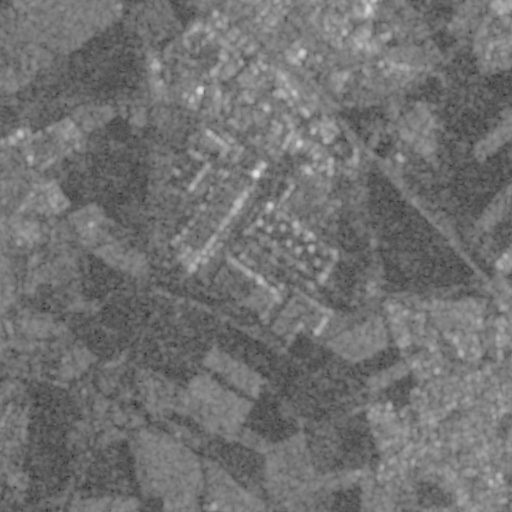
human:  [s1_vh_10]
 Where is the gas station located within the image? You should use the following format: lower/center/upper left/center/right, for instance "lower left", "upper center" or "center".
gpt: The gas station is located in the upper left of the image.
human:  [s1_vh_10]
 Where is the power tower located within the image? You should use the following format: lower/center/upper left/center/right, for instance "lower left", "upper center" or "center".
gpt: The power tower is located in the upper of the image.
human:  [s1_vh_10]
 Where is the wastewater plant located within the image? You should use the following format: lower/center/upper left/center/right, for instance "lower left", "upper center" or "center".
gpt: The wastewater plant is located in the lower center of the image.
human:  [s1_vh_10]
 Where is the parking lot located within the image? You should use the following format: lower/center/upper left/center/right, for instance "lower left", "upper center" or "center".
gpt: There is no parking lot in the image.

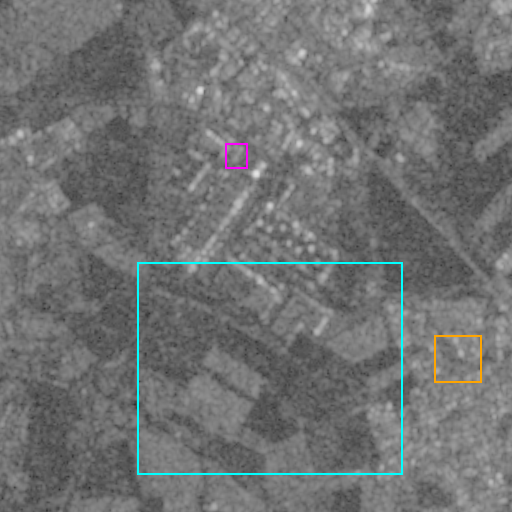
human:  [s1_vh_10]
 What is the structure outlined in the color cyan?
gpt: The structure outlined in cyan is a crop field.
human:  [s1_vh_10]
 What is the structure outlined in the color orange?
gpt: The structure outlined in orange is a park.
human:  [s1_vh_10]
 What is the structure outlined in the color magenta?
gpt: The structure outlined in magenta is a parking lot.
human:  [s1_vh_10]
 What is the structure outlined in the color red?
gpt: There is no red outline.